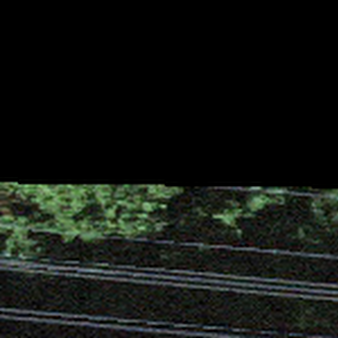
Label: other